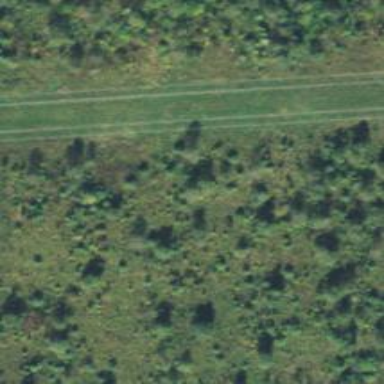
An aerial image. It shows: Hunting stand.